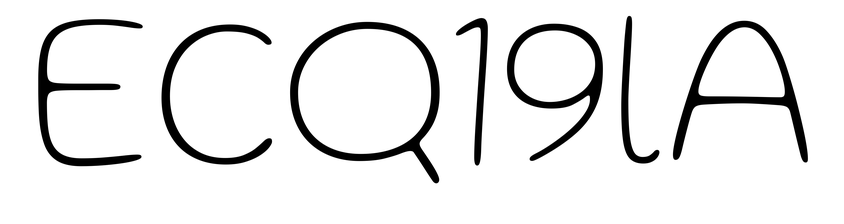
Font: Gluten_Thin